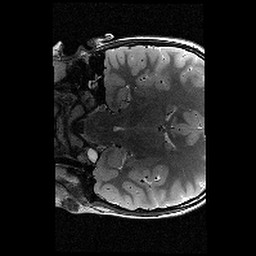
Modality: T2w
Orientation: coronal
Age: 10
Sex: female
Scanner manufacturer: siemens
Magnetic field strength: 3 T
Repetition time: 9.23 s
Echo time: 0.067 s